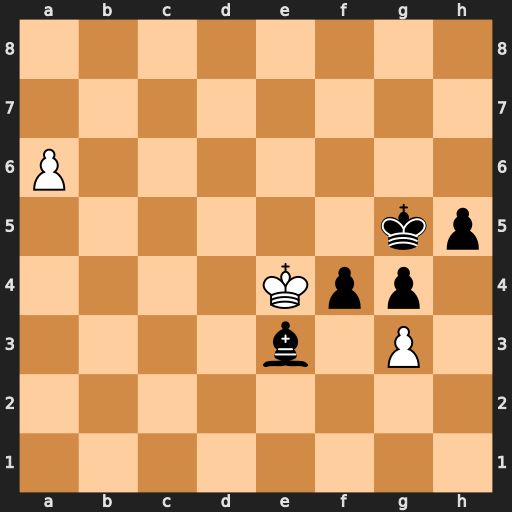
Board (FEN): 8/8/P7/6kp/4Kpp1/4b1P1/8/8
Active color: w
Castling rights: -
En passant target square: -
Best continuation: gxf4+ Kf6 Kxe3